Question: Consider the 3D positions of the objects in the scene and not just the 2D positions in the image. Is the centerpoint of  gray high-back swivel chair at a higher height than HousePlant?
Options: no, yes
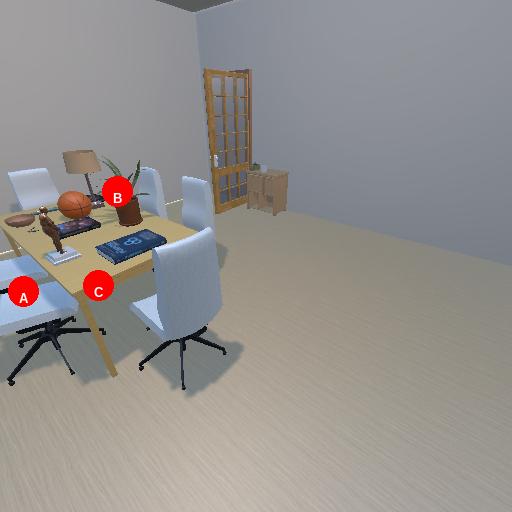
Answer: no